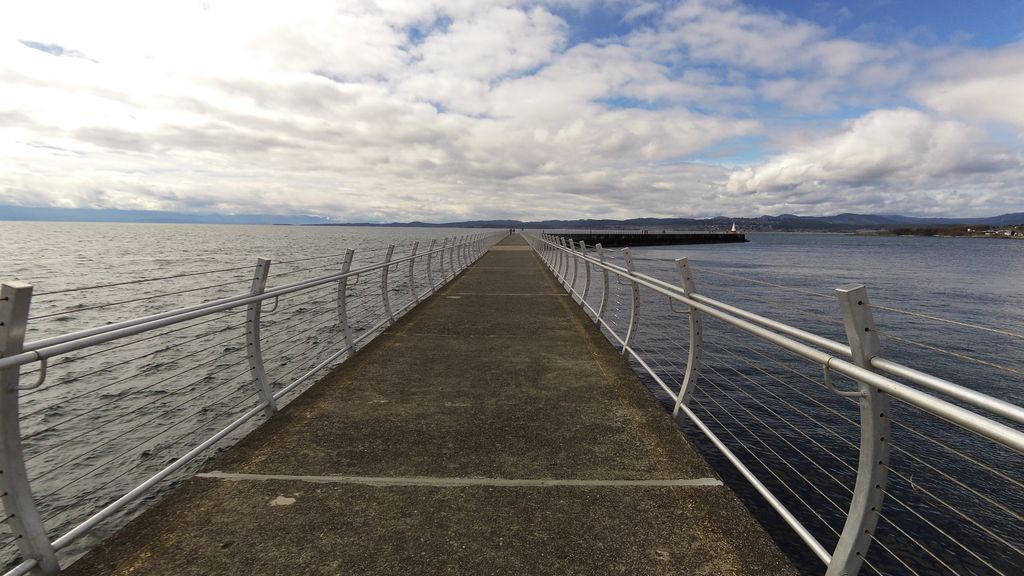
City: victoria